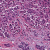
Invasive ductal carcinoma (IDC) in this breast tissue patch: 1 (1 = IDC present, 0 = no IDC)